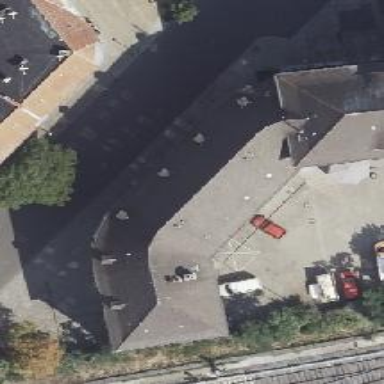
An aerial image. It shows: Depot parking entrance.